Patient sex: F
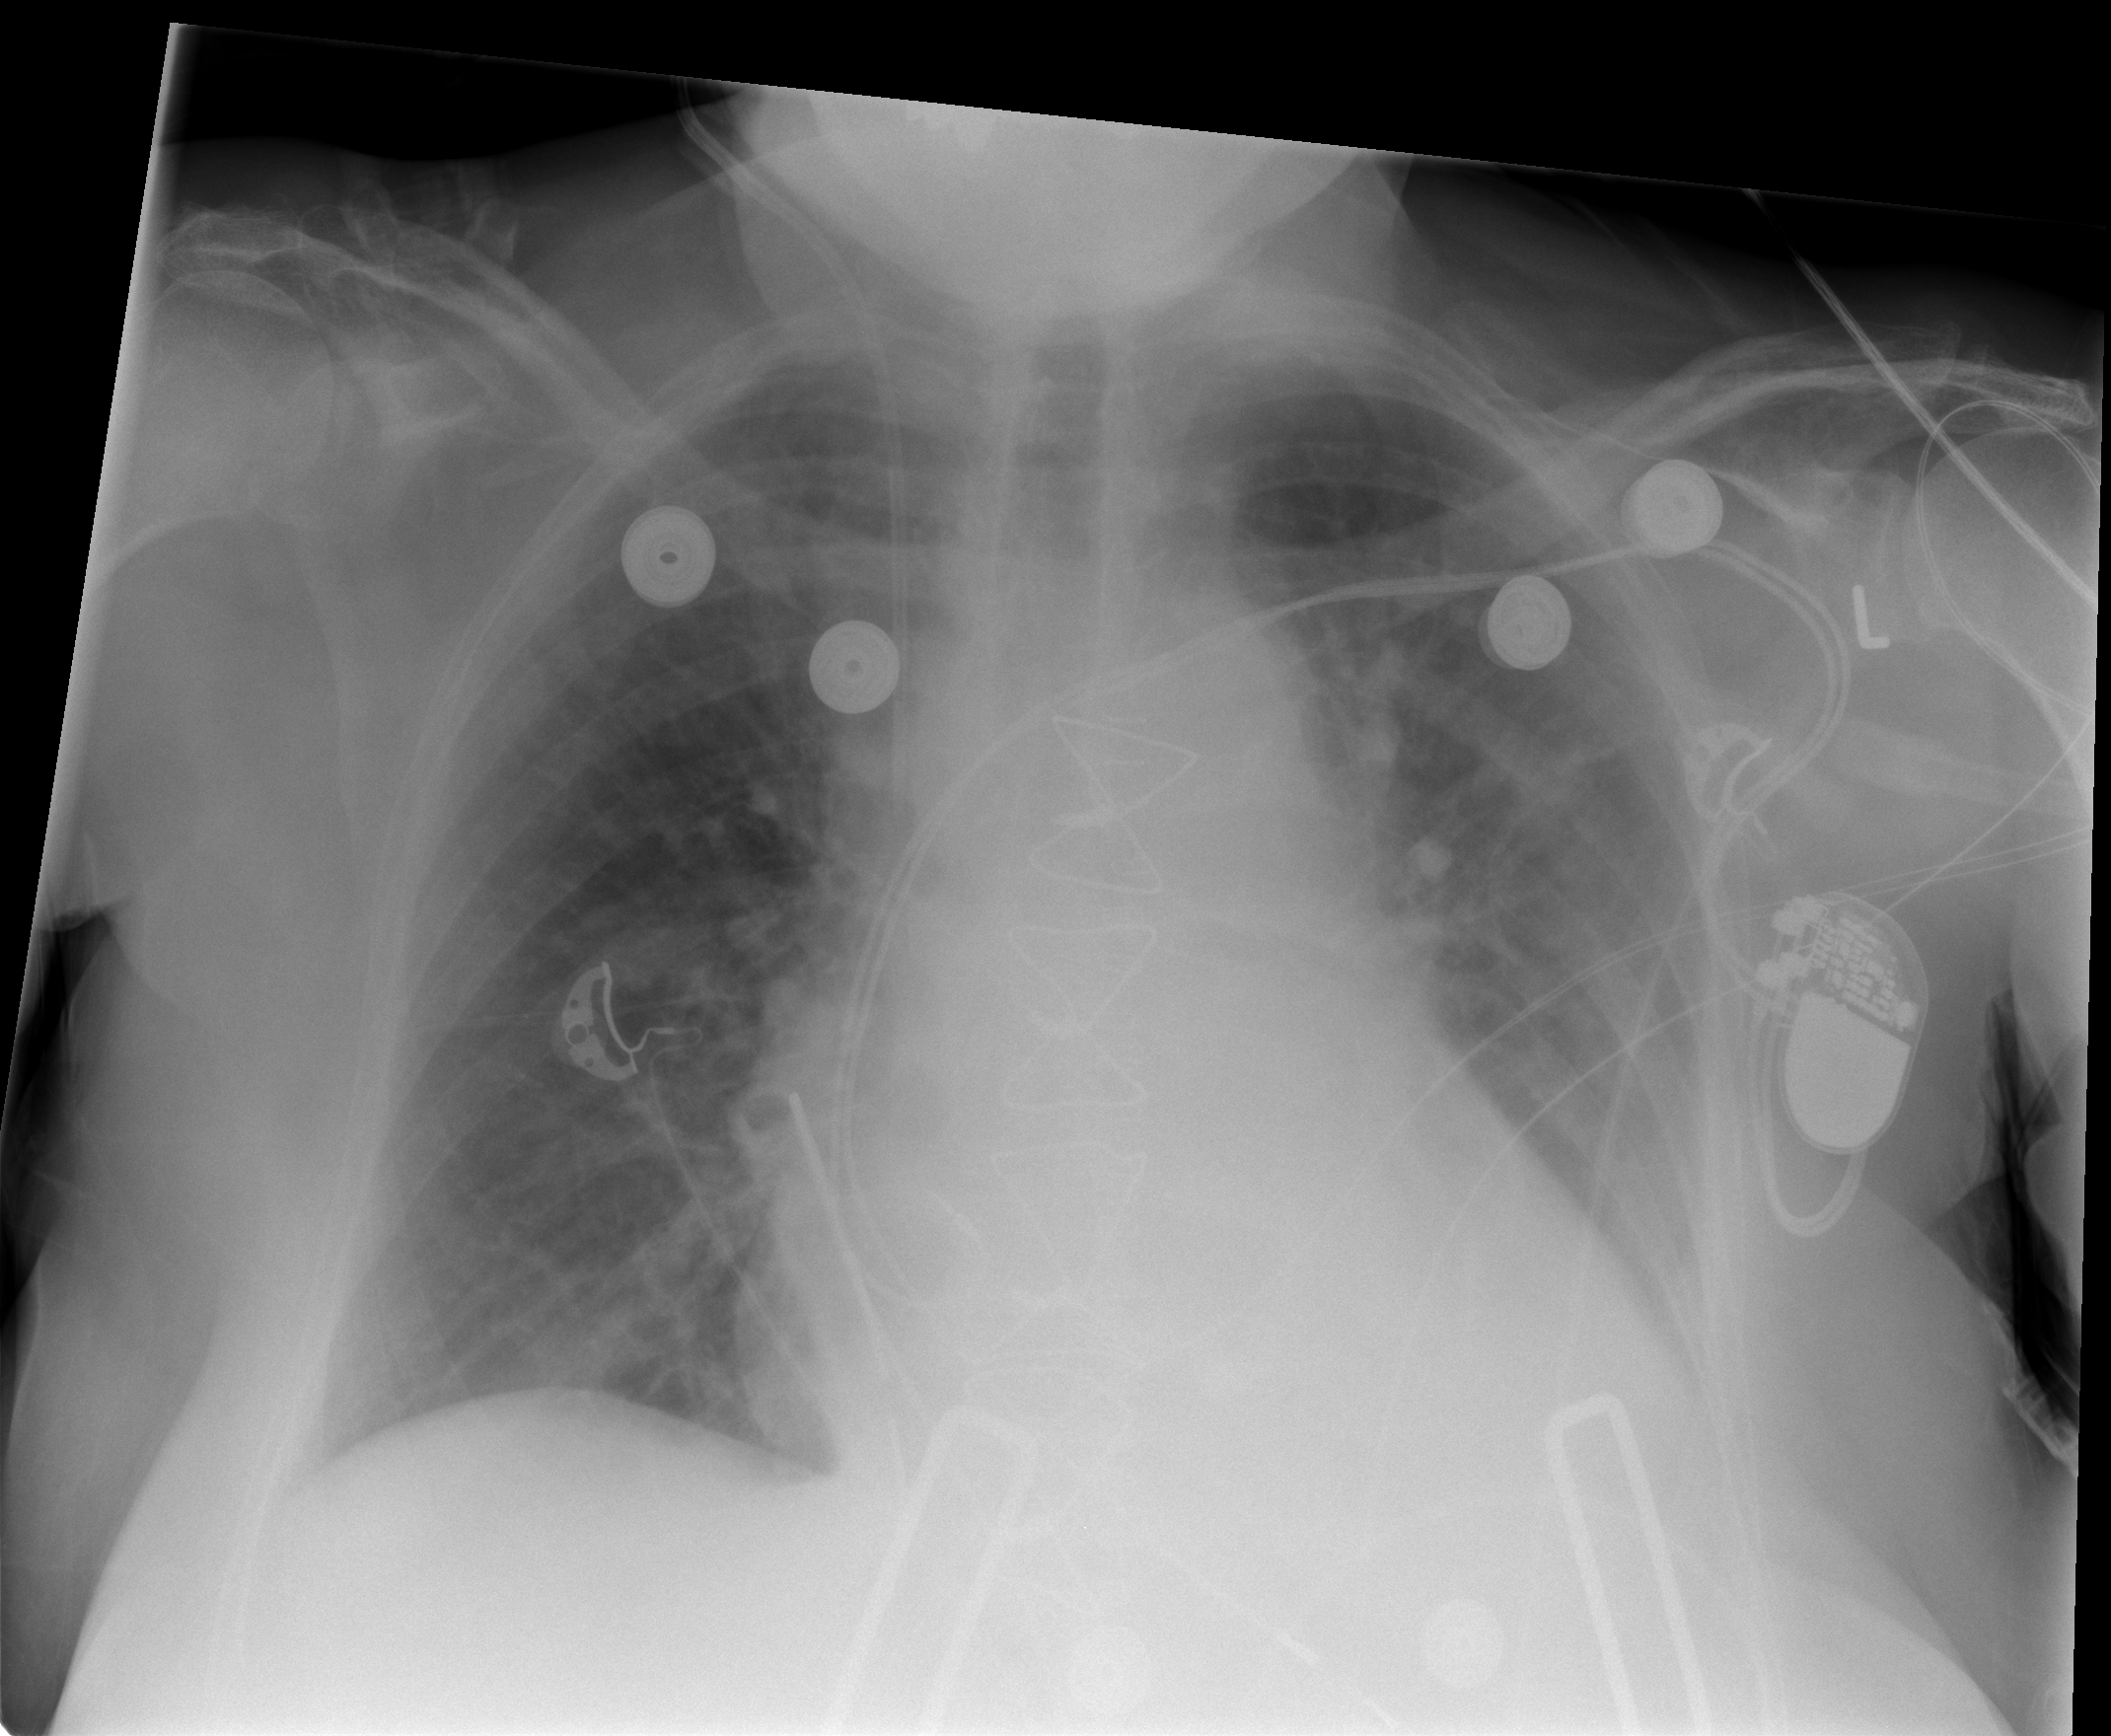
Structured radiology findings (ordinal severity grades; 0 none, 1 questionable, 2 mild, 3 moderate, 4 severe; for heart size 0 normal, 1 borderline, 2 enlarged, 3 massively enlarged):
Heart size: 2
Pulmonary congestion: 2
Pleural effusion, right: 0
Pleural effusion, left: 1
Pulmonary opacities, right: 0
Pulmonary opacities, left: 0
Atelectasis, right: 1
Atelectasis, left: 2